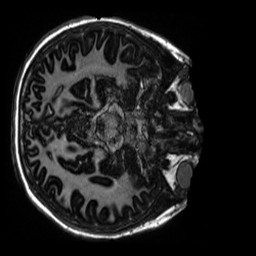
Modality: MP2RAGE
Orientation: axial
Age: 10
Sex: female
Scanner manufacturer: siemens
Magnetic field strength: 3 T
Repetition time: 4 s
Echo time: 0.00303 s